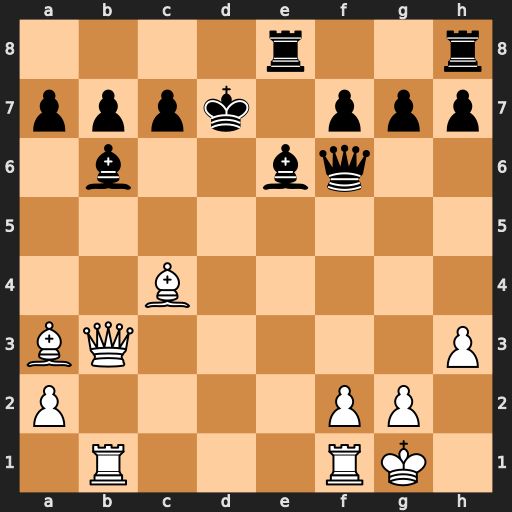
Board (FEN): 4r2r/pppk1ppp/1b2bq2/8/2B5/BQ5P/P4PP1/1R3RK1
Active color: w
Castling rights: -
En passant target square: -
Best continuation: Qa4+ Kc8 Rxb6 cxb6 Bb5